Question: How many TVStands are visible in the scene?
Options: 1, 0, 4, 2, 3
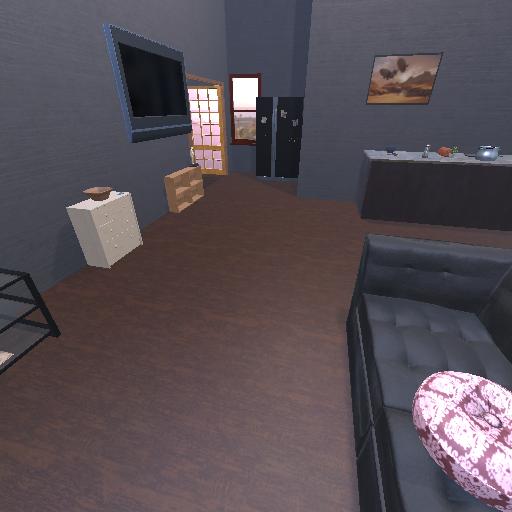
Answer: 1